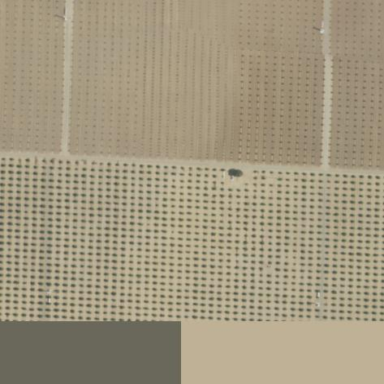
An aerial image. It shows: Orchard.